Question: I'm trying to understand how to calculate Newman's modularity, assortativity coefficients,
and comparing against values from various packages.
'''
suppressMessages(library(dplyr))
suppressMessages(library(igraph))
suppressMessages(library(assortnet))
'''
Here I simulate a network:
'''
set.seed(12345)
netSize <- 20 # number of nodes
ids <- 1:netSize # names
# create an edgelist
df <- data.frame("from" = ids, "to" = ids)
eL <- df %>% # edited because I realized I needed to get rid of duplicate edges after using expand.grid
expand.grid() %>%
filter(from != to) %>%
mutate(key = paste0(pmin(as.character(from), as.character(to)), pmax(as.character(to), as.character(from)), sep = ""))%>%
filter(duplicated(key)) %>%
dplyr::select(-3) %>%
mutate(fromC = ifelse(from <= ceiling(netSize/2), "A", "B"),
toC = ifelse(to <= ceiling(netSize/2), "A", "B"))
# index for assigning weights based on membership
same <- which(eL[,3] == eL[,4])
diff <- which(eL[,3] != eL[,4])
eL[same, "weight"] <- rbeta(length(same), 10, 1) %>% round(2)
eL[diff, "weight"] <- rbeta(length(diff), 1, 10) %>% round(2)
# create a graph
g = graph_from_data_frame(eL[,c(as.character(1):as.character(2))], directed = FALSE) # not sure if numeric edge names poses a problem or not
E(g)$weight <- eL$weight
# get the adjacency matrix
adjmat <- get.adjacency(g, sparse = FALSE, attr = "weight") %>% as.matrix()
adjmat[lower.tri(adjmat)] <- 0
V(g)$name
#> [1] "1" "11" "2" "3" "4" "5" "6" "7" "8" "9" "10" "12" "13" "14" "15"
#> [16] "16" "17" "18" "19" "20"
community <- ifelse(as.numeric(V(g)$name) <= 10, 1, 2)
V(g)$membership <- community
plot(g, layout = layout.fruchterman.reingold(g), edge.width = E(g)$weight*2,
vertex.color = V(g)$membership)
'''

Create a matrix of kronecker delta values to use
'''
degrees <- degree(g)
kdmat <- matrix(kronecker(community, community, FUN = function(x,y){ifelse(x==y, 1, 0)}),
nrow = length(degrees))
rownames(kdmat) <- colnames(kdmat) <- V(g)$name
'''
Create the modularity matrix
'''
m <- E(g) %>% length()
modmat <- adjmat # create a matrix with same dimensions
modmat[,] <- 0 # empty it
for(i in 1:nrow(adjmat)){
for(j in 1:ncol(adjmat)){
modmat[i,j] <- (adjmat[i,j] - degrees[i] * degrees[j] / (2 * m)) * kdmat[i,j]
}
}
'''
Sure looks like I'm calculating Newman's Q incorrectly, but I can't see my mistake
'''
(myQ <- 1/(2 * m) * sum(modmat))
#> [1] -<PHONE>
(igQ <- igraph::modularity(g, membership = community, weights = E(g)$weight))
#> [1] <PHONE>
'''
Next I want to calculate Q max from Newman
'''
kmat <- modmat
kmat[,] <- 0
for(i in 1:nrow(kmat)){
for(j in 1:ncol(kmat)){
kmat[i,j] <- (degrees[i] * degrees[j] / (2 * m) * kdmat[i,j])
}
}
# not sure if this is correct or not
(qmax <- 1/(2 * m) * ((2 * m) - sum(kmat)))
#> [1] 0.5
'''
This should be the assortativity coefficient, if I were calculating q correctly:
'''
myQ/qmax
#> [1] -<PHONE>
'''
Here's the assortativity coefficient from assortnet:
'''
assortnet::assortment.discrete(adjmat, types = as.factor(community), weighted = T)$r
#> [1] <PHONE>
'''
The assortativity coefficient from igraph is completely different (and looks to me like it's not reading the weights).
Am I doing something wrong here, or is this function not meant for weighted networks?
'''
igraph::assortativity_nominal(g, types = V(g)$membership, directed = FALSE)
#> [1] -0.<PHONE>
'''
<URL>
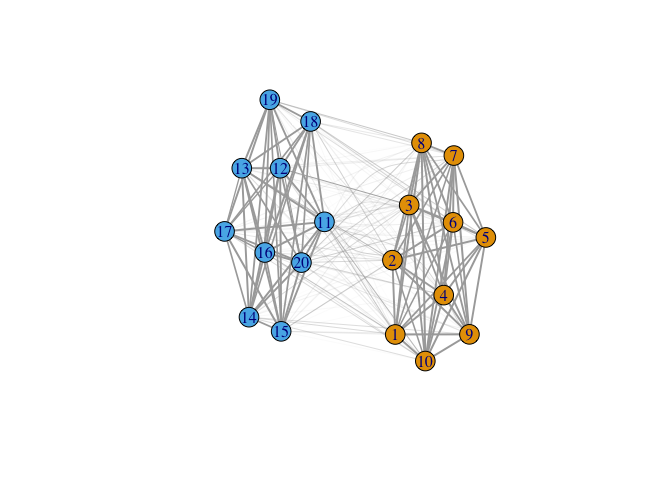
Answer: This took a while to sort out. There were a few mistakes:
- - - -
I modified other minor aspects of the code in places, but here is the correct version. Hopefully
this is helpful for others.
Picking up after creating the graph:
'''
# get the adjacency matrix
adjmat <- get.adjacency(g, sparse = TRUE, attr = "weight") %>% as.matrix() # use sparse = TRUE
# assign community or vertex type
community <- ifelse(as.numeric(V(g)$name) <= netSize/2, 1, 2)
V(g)$membership <- community
# plot(g, layout = layout.fruchterman.reingold(g), edge.width = E(g)$weight*2,
# vertex.color = V(g)$membership)
### Modularity calculations
'''
Create a matrix of kronecker delta values to use
'''
kdmat <- matrix(kronecker(community, community, FUN = function(x,y){ifelse(x==y, 1, 0)}),
nrow = length(community))
rownames(kdmat) <- colnames(kdmat) <- V(g)$name
'''
Create the modularity matrix
'''
# (m <- E(g) %>% length()) # m is the number of edges in binary networks
(m <- sum(E(g)$weight)) # m is the total sum of edge weights in weighted networks
#> [1] 93.55
modmat <- adjmat # create a matrix with same dimensions
modmat[,] <- 0 # empty it
for(i in 1:nrow(adjmat)){
for(j in 1:ncol(adjmat)){
modmat[i,j] <- adjmat[i,j] - strength(g)[i] * strength(g)[j] / (2*m)
}
}
## now finish off the modularity calculation:
(myQ <- 1 / (2*m) * sum(modmat * kdmat))
#> [1] <PHONE>
(igQ <- igraph::modularity(g, membership = community, weights = E(g)$weight))
#> [1] <PHONE>
# now the values match
'''
Next I want to calculate Q max from Newman
'''
kmat <- modmat
kmat[,] <- 0
for(i in 1:nrow(kmat)){
for(j in 1:ncol(kmat)){
kmat[i,j] <- (sum(adjmat[i,]) * sum(adjmat[j,]) / (2 * m) * kdmat[i,j])
}
}
(qmax <- (1/(2 * m)) * ((2 * m) - sum(kmat)))
#> [1] <PHONE>
'''
This is the assortativity coefficient:
'''
myQ/qmax # using my q value
#> [1] <PHONE>
igQ/qmax # using igraphs q value
#> [1] <PHONE>
'''
Here's the assortativity coefficient from assortnet:
'''
assortnet::assortment.discrete(adjmat, types = as.factor(community), weighted = T)$r
#> [1] <PHONE>
'''
NOW THEY MATCH!!!
<URL>